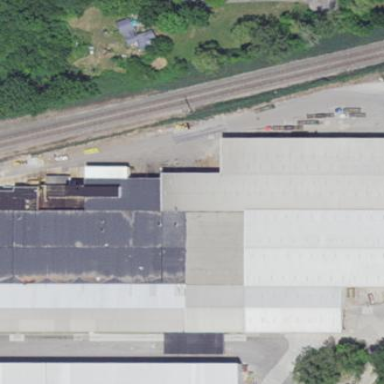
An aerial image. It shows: Industrial area.